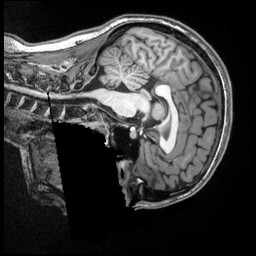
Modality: T1w
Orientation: sagittal
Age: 20
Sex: female
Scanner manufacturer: siemens
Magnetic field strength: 3 T
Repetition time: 2.5 s
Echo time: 0.00343 s